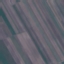
Land use / land cover: AnnualCrop